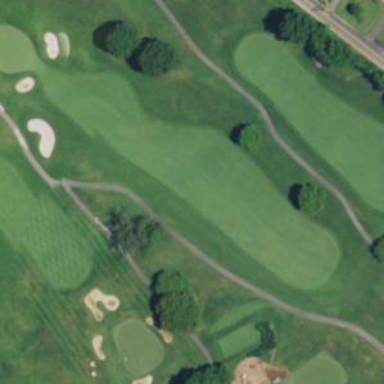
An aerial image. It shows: View of golf hole.